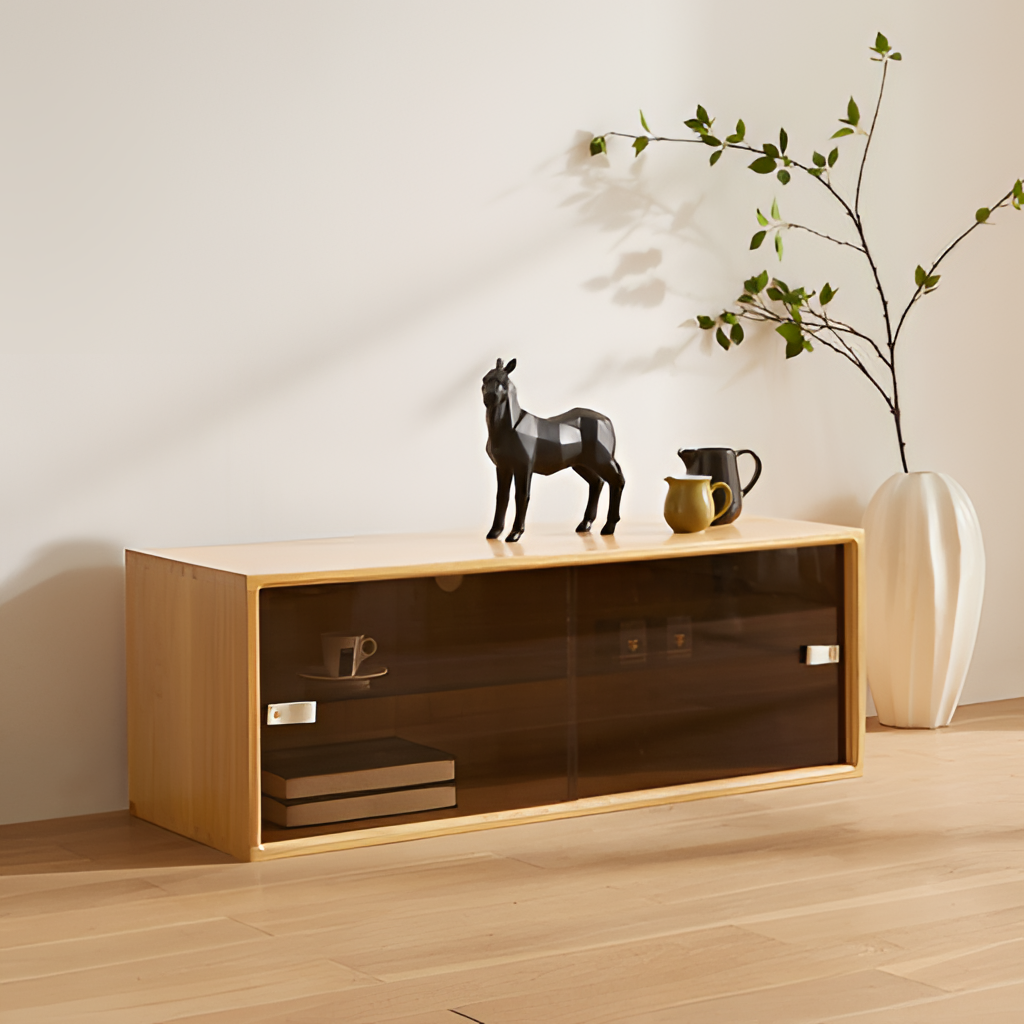
glass media console, living room, white paint wallpaper, with solid pattern, minimalist, wood flooring, with plank pattern